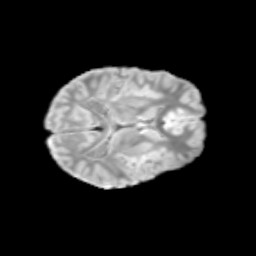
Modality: T2w
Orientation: axial
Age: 10
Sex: male
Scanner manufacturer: siemens
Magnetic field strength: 3 T
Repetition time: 3.8 s
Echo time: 0.07 s